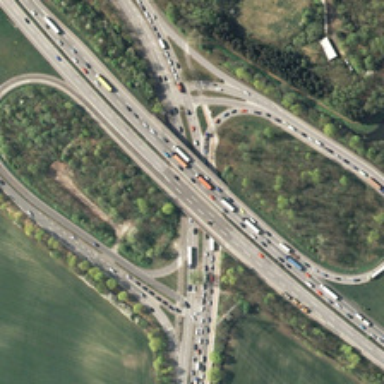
A viaduct with many cars has a ring shaped road in each side of it .